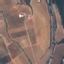
Label: PermanentCrop